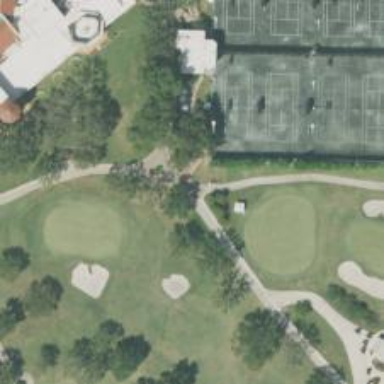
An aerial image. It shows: Footway that serves as golf path.